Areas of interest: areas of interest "Sport and cultural"
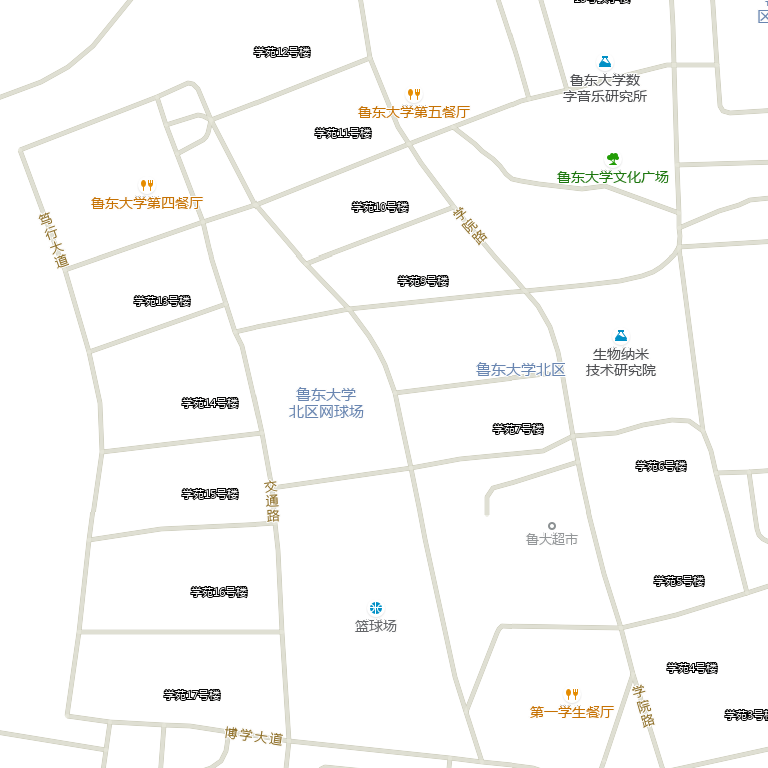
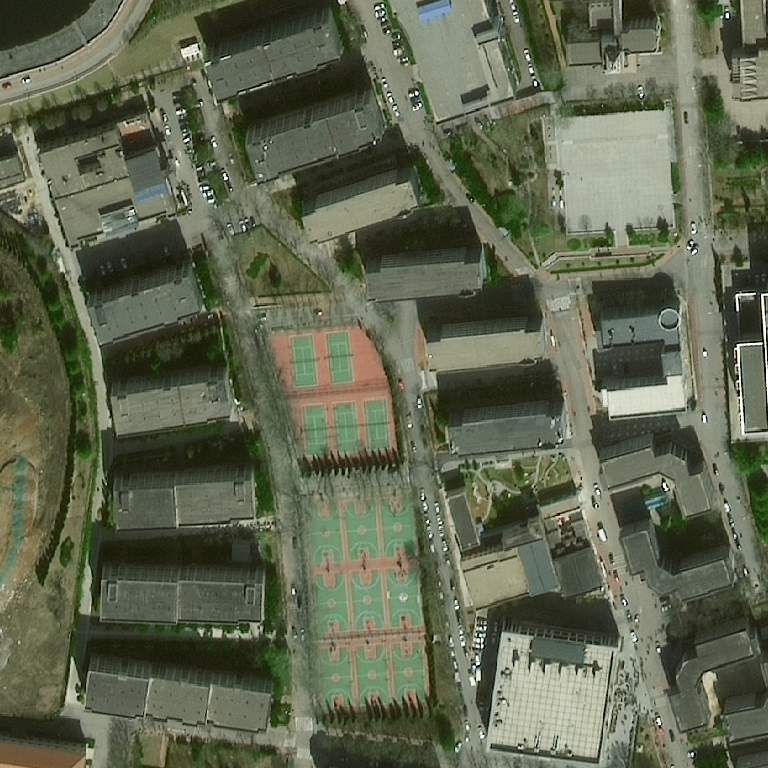